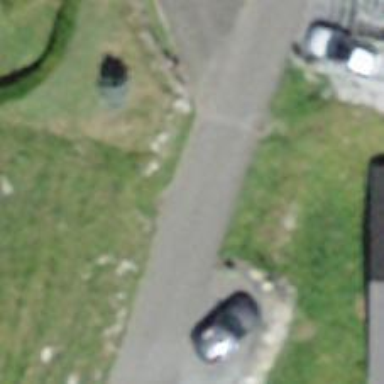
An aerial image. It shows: Residential road with asphalt surface and no sidewalks.